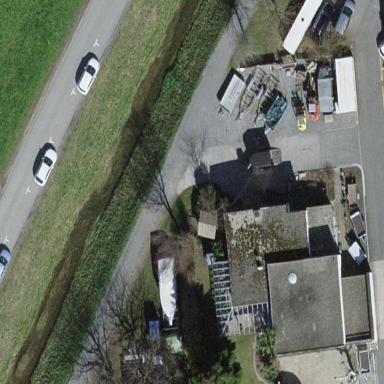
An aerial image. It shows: Commercial building housing car shop.